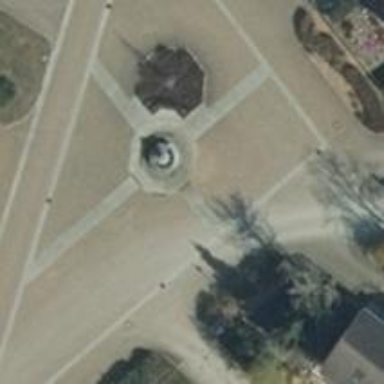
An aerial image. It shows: Fountain.